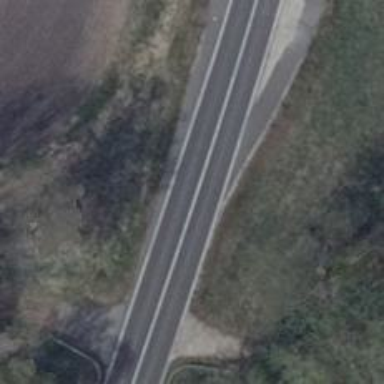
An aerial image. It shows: Tertiary road with asphalt surface.